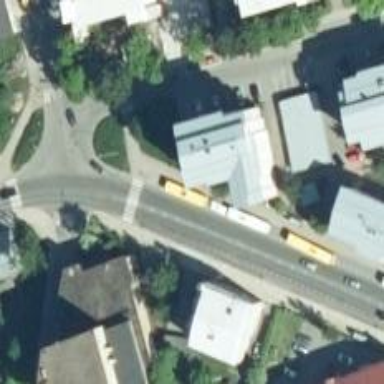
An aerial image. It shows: Uncontrolled road crossing.